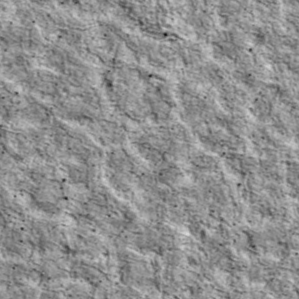
Label: non_frost